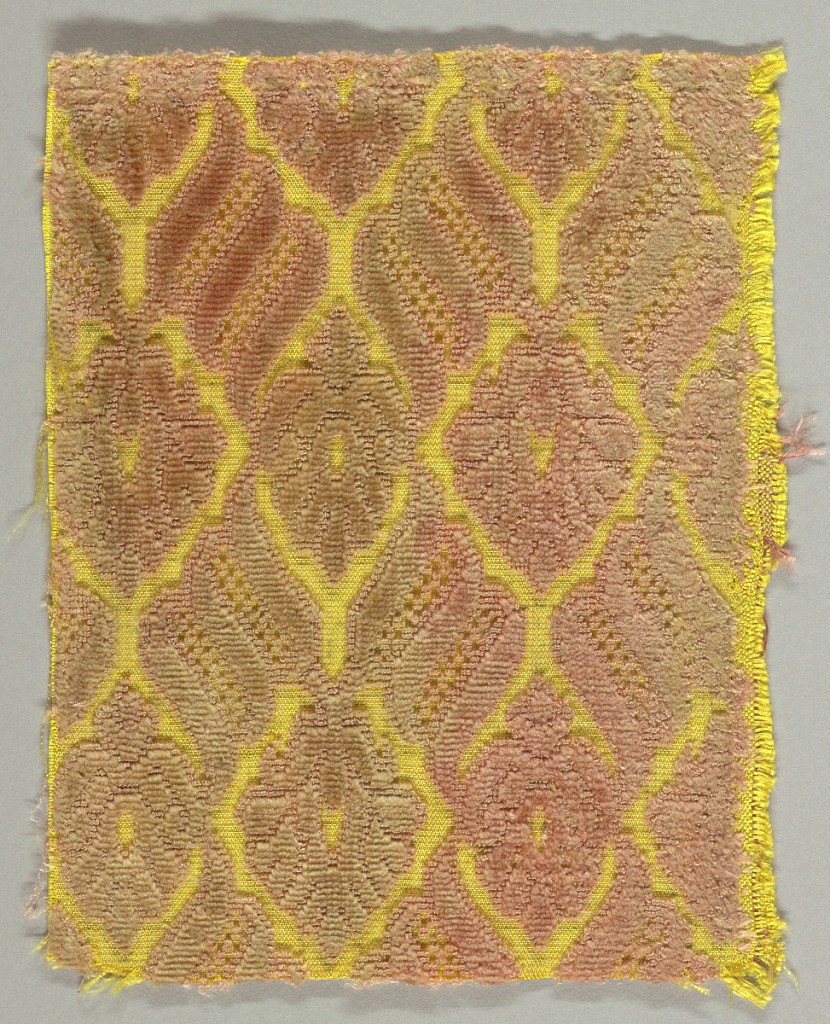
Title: Fragment
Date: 16th–17th century
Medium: silk Technique: cut and uncut supplementary warp pile (velvet) in a twill weave foundation
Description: Fragment of cut and uncut rose-colored velvet in a pattern of palmettes and scrolls.